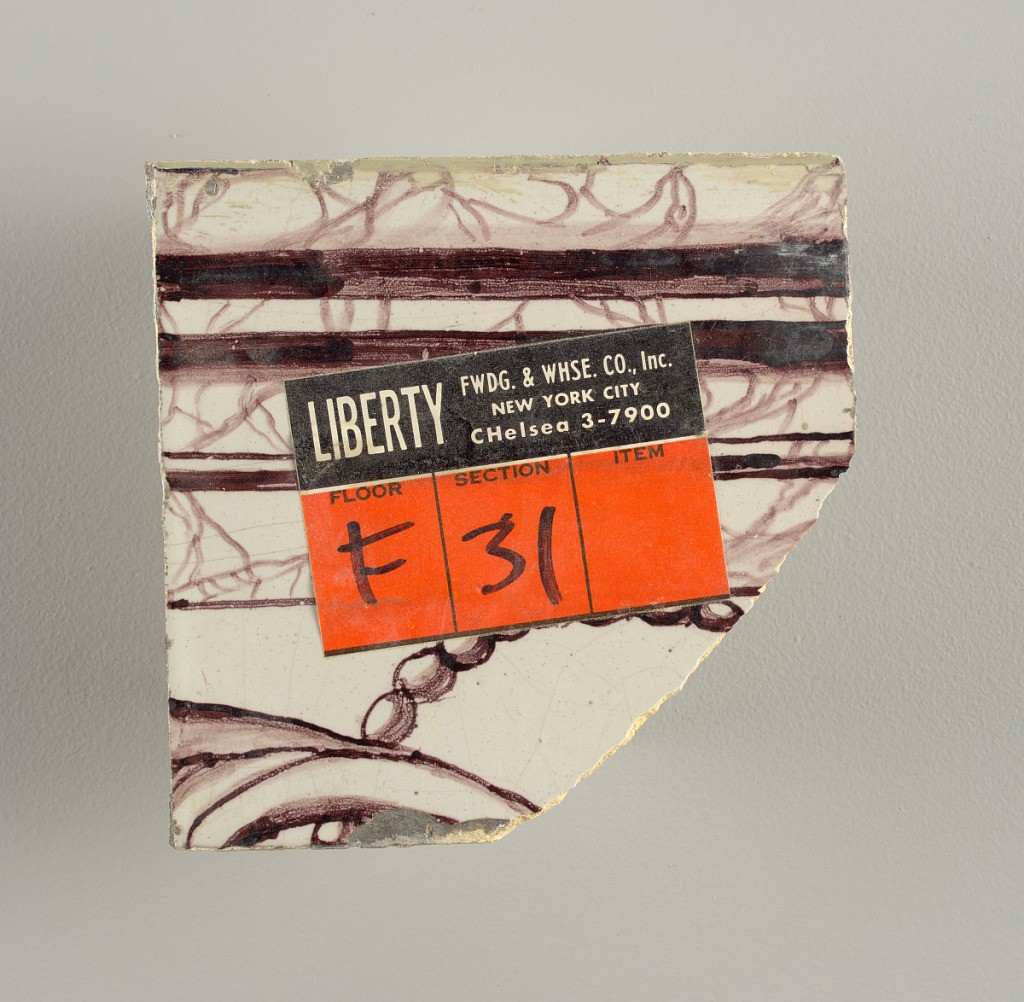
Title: Wall facing
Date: ca. 1725
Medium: Tin-glazed earthenware, underglaze
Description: Horizontal rectangle.  Thirty-seven tiles wide and twenty-one high with opening for door or window nineteen and one-half tiles high and twelve wide.  To left and right of opening, centered canopy above. Left, woman representing Hope, right, a sculputure urn.  Centered above opening, a mascaron.  Arabesque design of foliage.